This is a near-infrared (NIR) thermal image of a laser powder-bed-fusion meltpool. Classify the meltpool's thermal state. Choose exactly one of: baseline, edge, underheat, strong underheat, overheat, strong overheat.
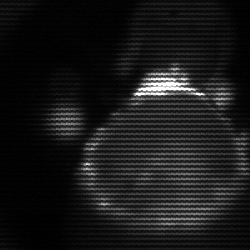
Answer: edge